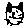
Label: cat